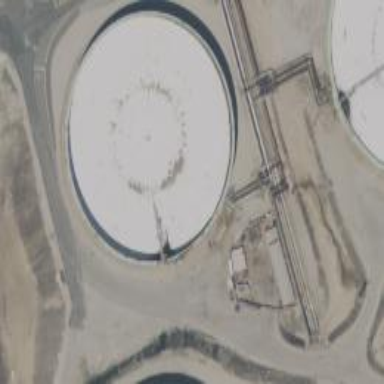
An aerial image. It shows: Storage tank building.